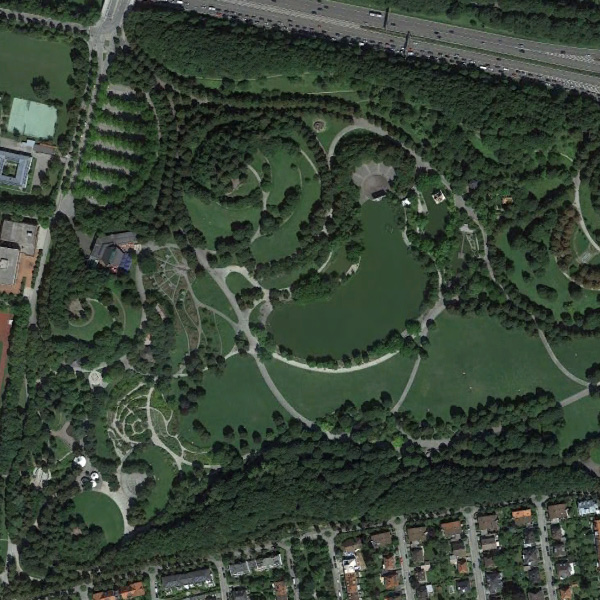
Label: Park